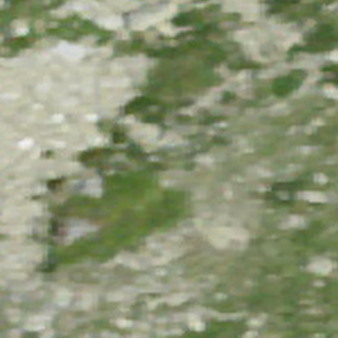
Label: other